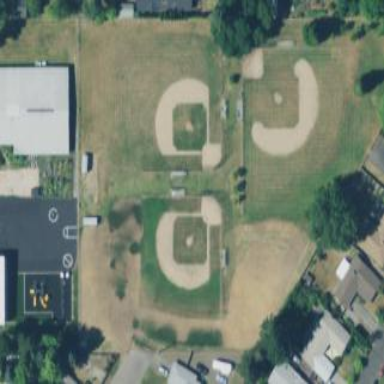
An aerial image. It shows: Baseball pitch for leisure land.